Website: lowes
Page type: customer-info-address
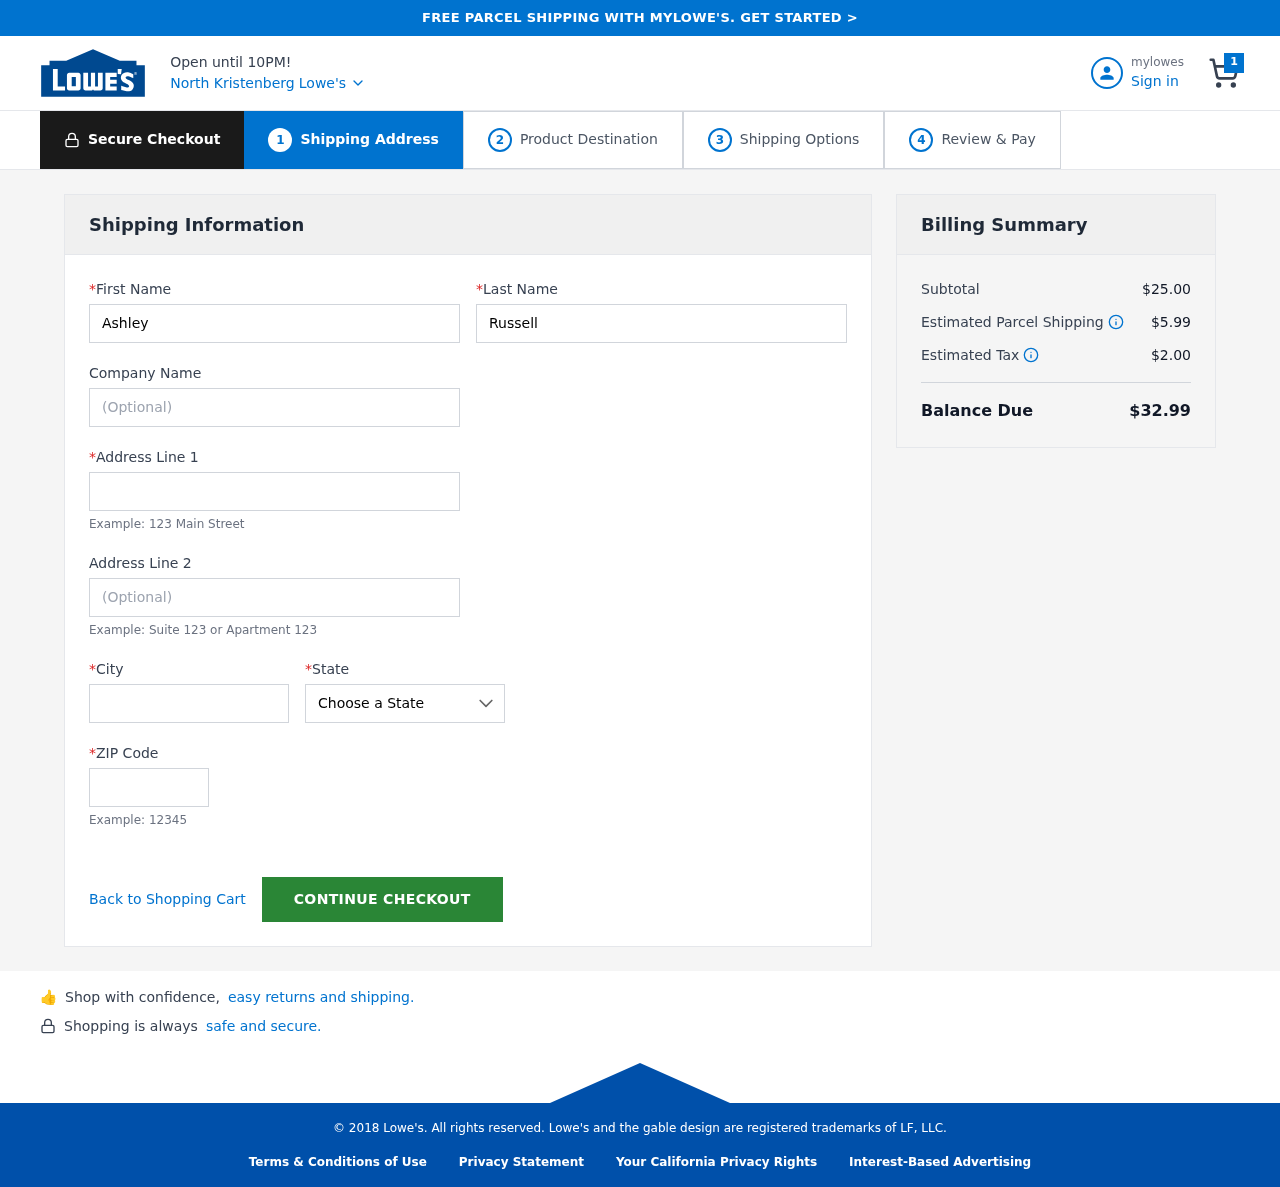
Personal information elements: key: PII_CITY
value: North Kristenberg
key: PII_FIRSTNAME
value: Ashley
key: PII_LASTNAME
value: Russell
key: PII_POSTCODE
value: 20983
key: PII_STATE
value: Hawaii
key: PII_STREET
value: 506 Gregory Crest Suite 109
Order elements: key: ORDER_NUM_ITEMS
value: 1
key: ORDER_SUBTOTAL
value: $25.00
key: ORDER_SHIPPING_COST
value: $5.99
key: ORDER_TAX
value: $2.00
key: ORDER_TOTAL
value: $32.99